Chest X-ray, PA view. Patient: 45 years old, sex M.
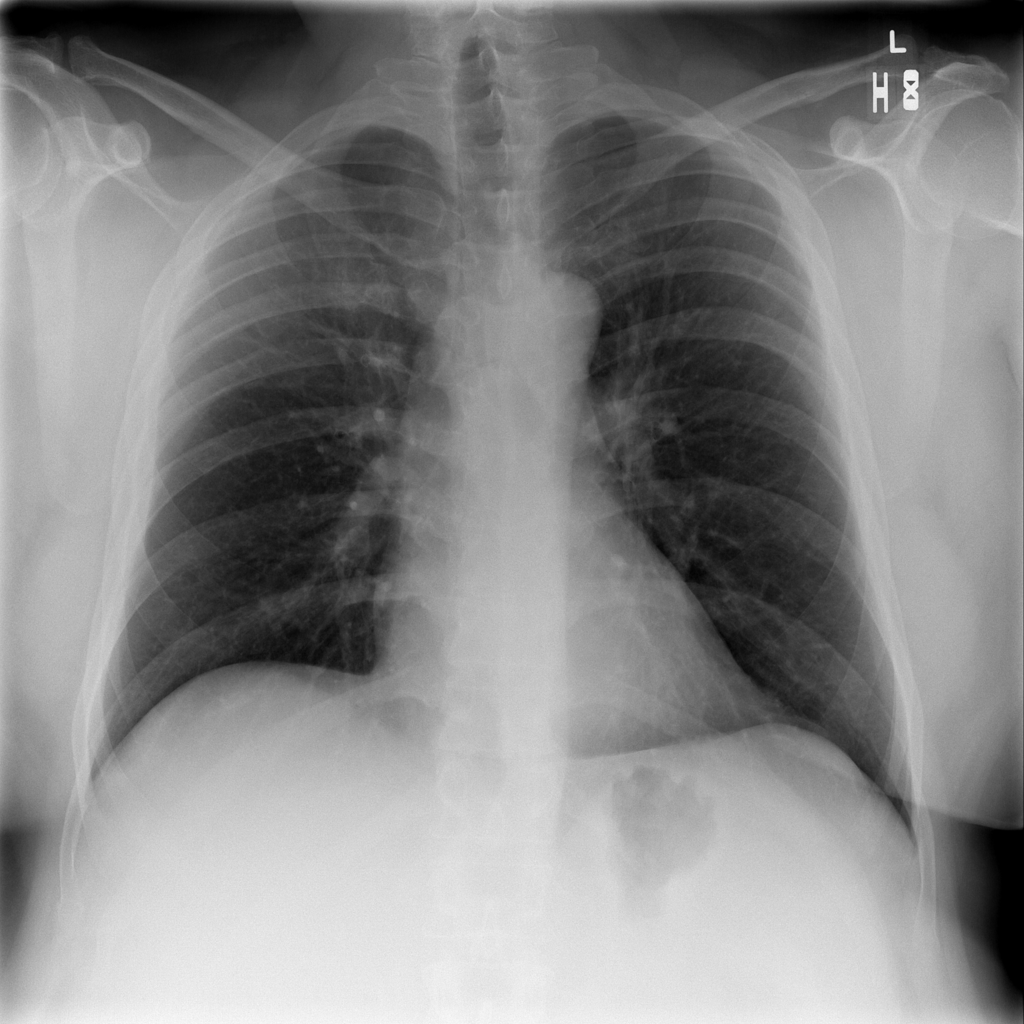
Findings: No Finding